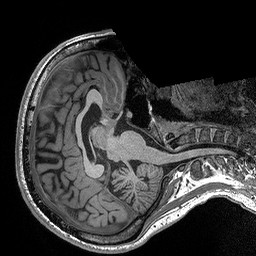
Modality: T1w
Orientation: axial
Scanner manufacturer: siemens
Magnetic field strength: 3 T
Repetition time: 2.3 s
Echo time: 0.00298 s